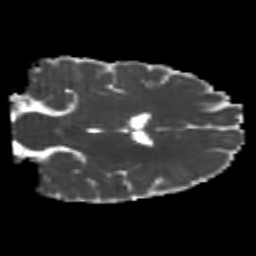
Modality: MD
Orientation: coronal
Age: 24
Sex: male
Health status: healthy
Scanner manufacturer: philips
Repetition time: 7.475 s
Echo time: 0.08753 s